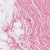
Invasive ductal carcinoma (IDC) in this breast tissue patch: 0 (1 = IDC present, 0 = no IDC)